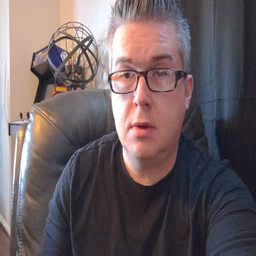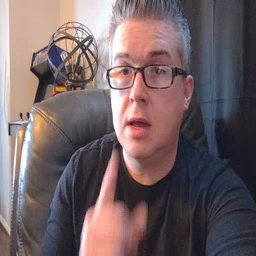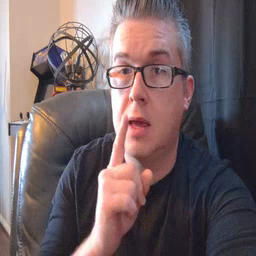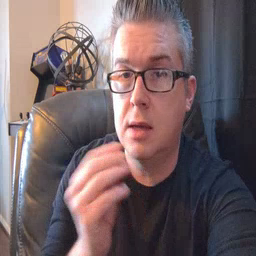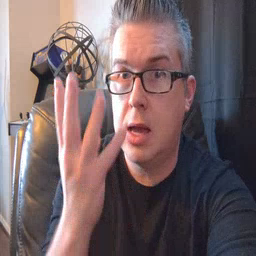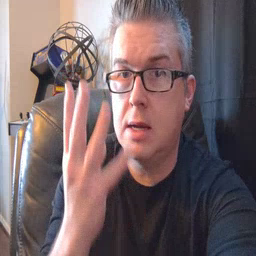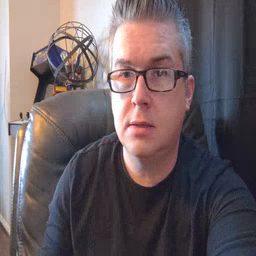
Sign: lamp